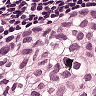
Metastatic tissue present: yes